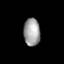
Tissue: prostate
Cell type: T cells
Senescence score: 0.7369
Nuclear area (px): 443
Mean DAPI intensity: 160.808